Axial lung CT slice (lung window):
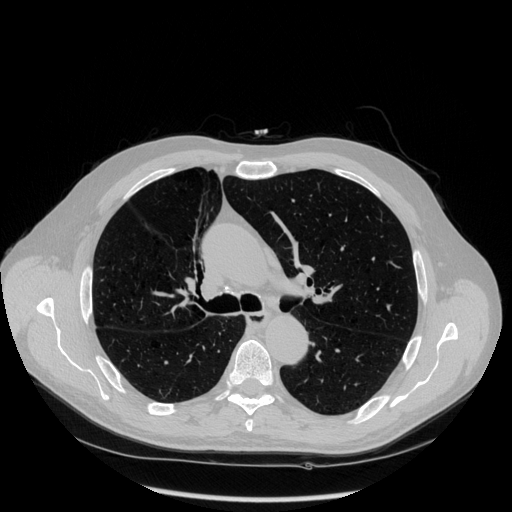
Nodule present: no